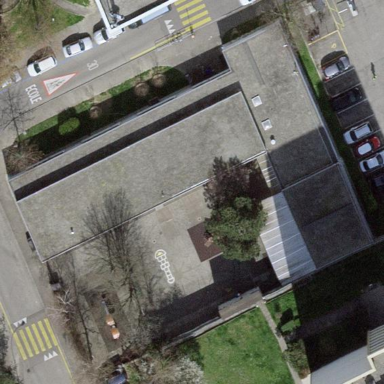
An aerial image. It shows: School.